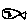
Label: fish